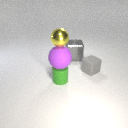
small green rubber cylinder to the left of large gray metal cube